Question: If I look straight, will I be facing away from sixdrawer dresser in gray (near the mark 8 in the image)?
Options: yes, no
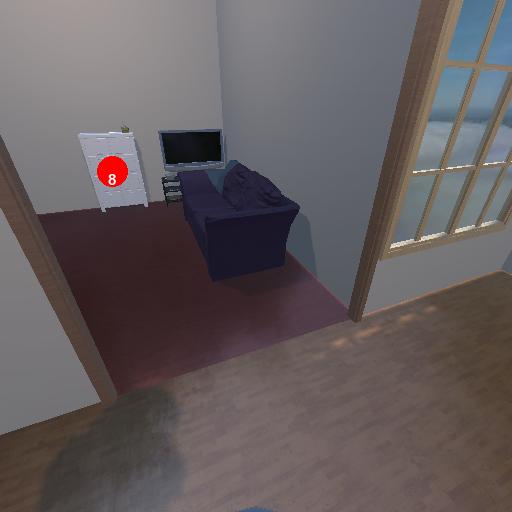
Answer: yes